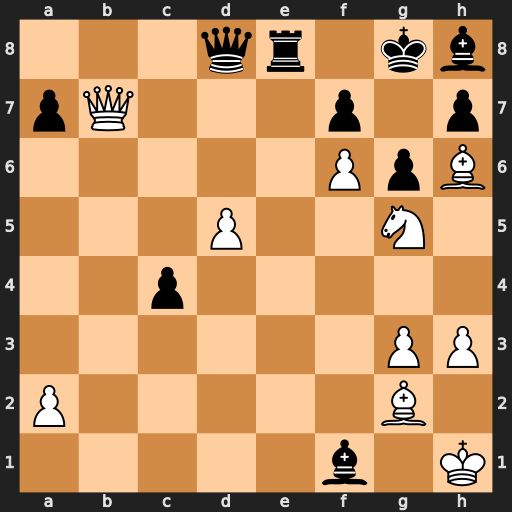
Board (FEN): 3qr1kb/pQ3p1p/5PpB/3P2N1/2p5/6PP/P5B1/5b1K
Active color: w
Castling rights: -
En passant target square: -
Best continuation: Qxf7#